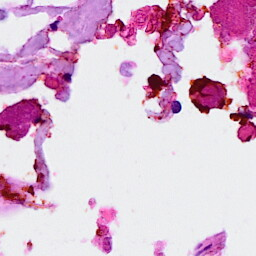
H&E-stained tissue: Breast